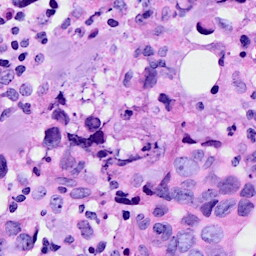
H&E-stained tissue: Breast